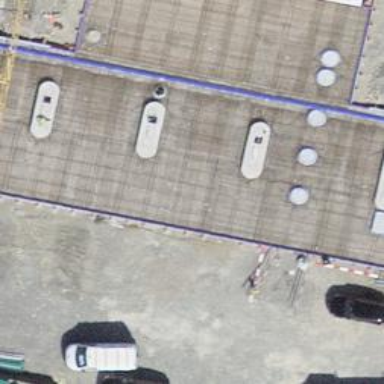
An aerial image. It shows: Fuel station.